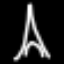
Label: The Eiffel Tower